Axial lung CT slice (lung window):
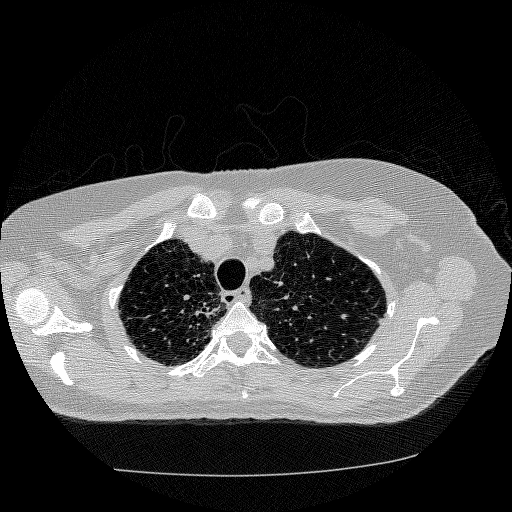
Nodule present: no